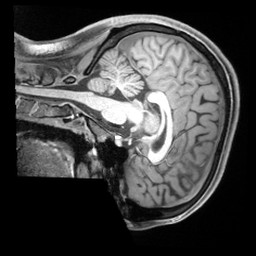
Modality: T1w
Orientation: sagittal
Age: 20
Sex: female
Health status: ill
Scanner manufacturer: siemens
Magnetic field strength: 3 T
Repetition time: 2.2 s
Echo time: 0.00218 s